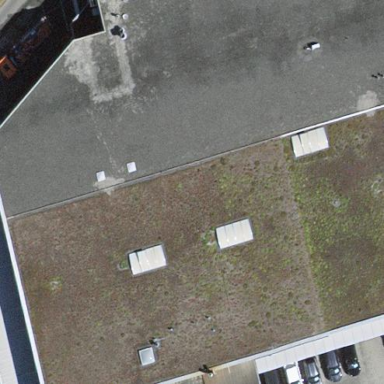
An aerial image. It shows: View of roof of building.